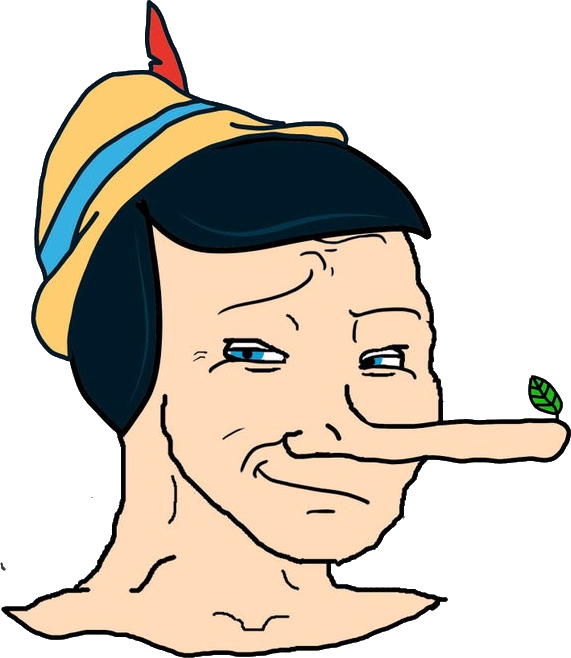
Label: 5_Objakt